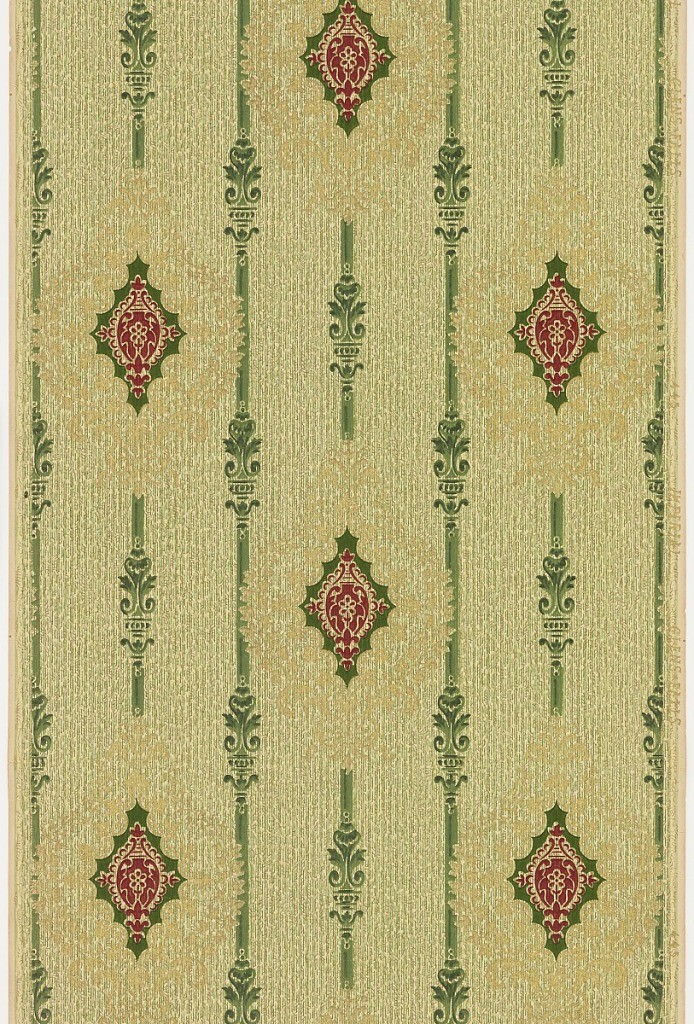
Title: Sidewall
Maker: Imperial Wallcoverings Inc., American, founded 1901
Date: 1905–1915
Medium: Machine-printed paper, liquid mica
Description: Diamond motif forming a stripe design. Printed in green, burgundy and gold on tan ground. Printed in selvedge: "Imperial Glen Falls 445"